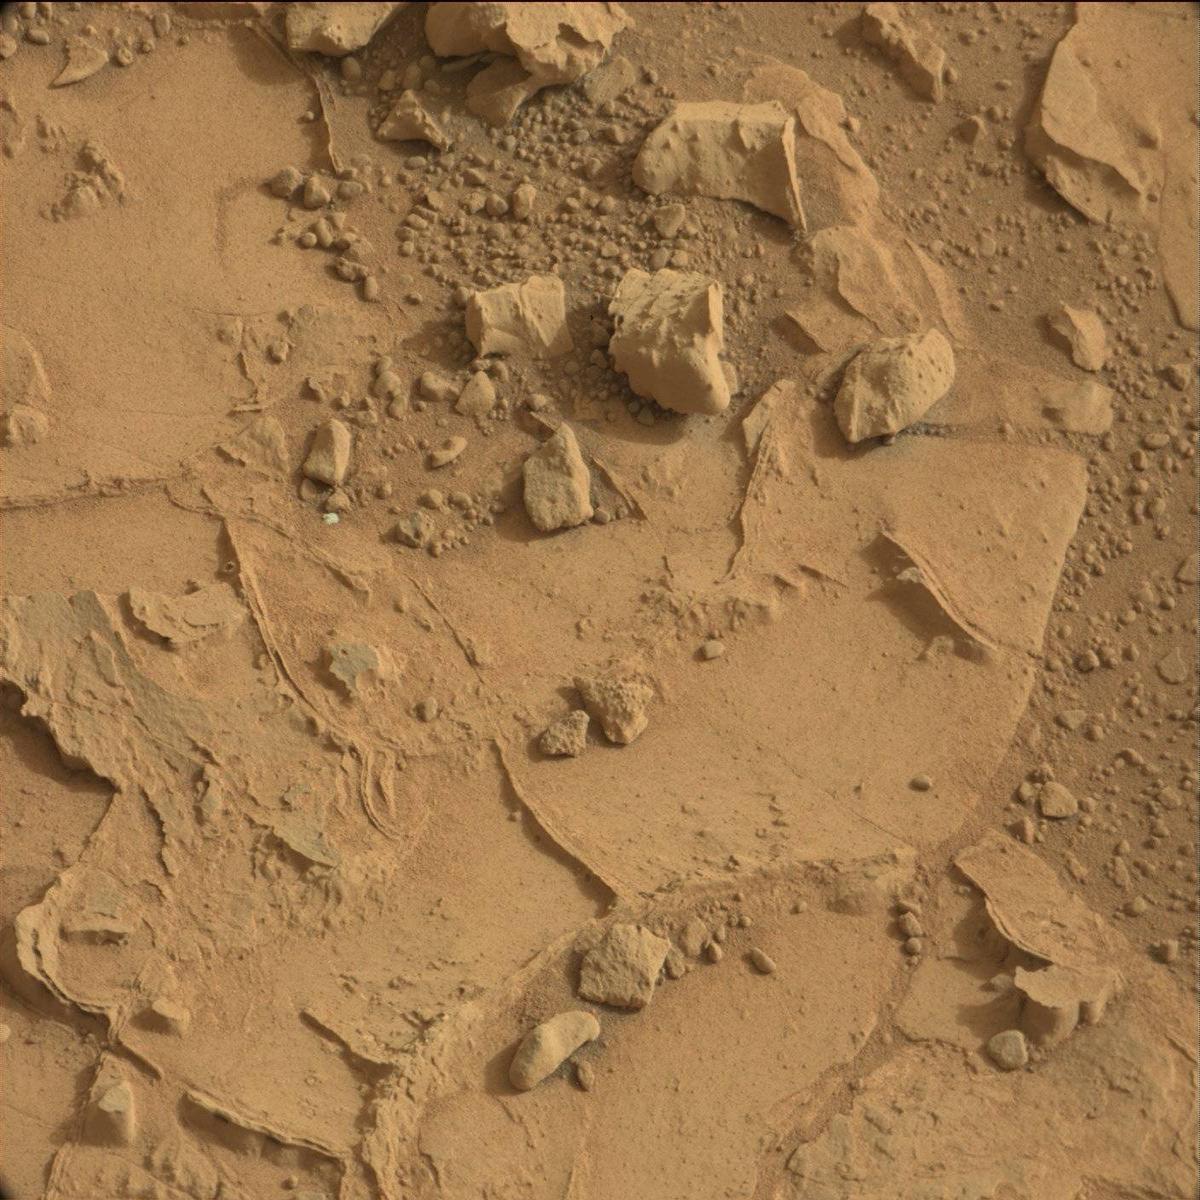
Terrain classes present: Bedrock, Rock, Sand / Soil